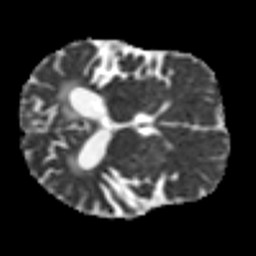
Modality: MD
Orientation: axial
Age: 67
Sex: female
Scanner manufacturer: siemens
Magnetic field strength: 3 T
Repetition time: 7.3 s
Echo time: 0.087 s